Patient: sex M, age 26
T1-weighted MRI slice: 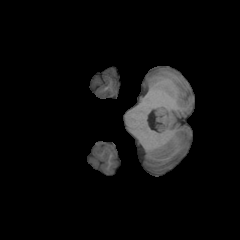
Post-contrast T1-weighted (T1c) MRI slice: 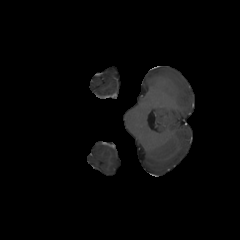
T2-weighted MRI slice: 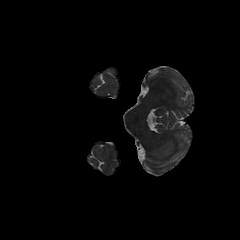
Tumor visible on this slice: no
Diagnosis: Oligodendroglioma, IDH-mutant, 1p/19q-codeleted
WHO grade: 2